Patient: sex M, age 60
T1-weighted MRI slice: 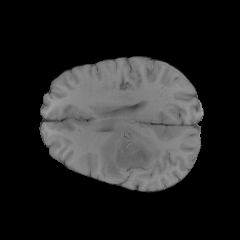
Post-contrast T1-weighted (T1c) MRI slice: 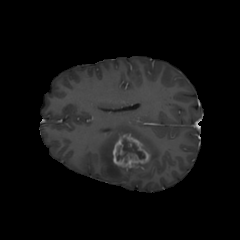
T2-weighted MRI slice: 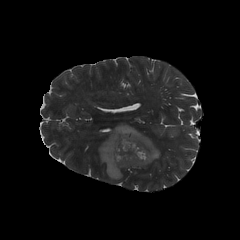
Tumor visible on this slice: yes
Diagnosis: Glioblastoma, IDH-wildtype
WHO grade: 4